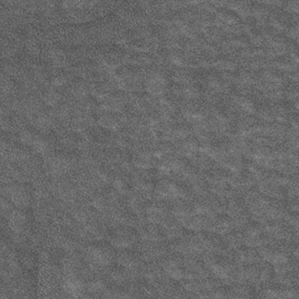
Label: frost